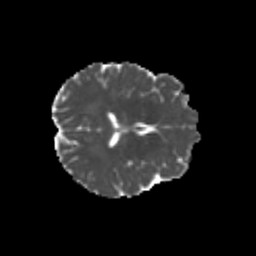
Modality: MD
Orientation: axial
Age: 24
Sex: female
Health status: healthy
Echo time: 0.074 s